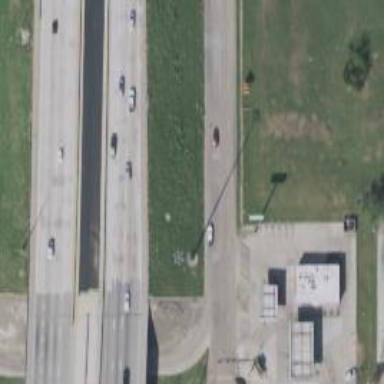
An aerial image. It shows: Secondary road with frontage road.